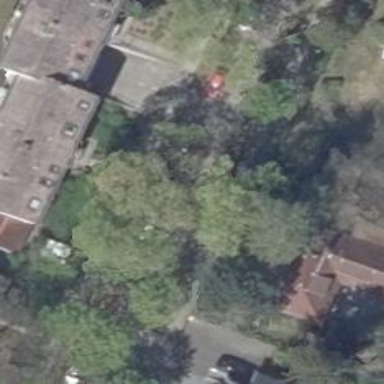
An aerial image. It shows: Avenue lined with broadleaved deciduous trees.